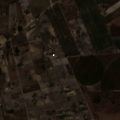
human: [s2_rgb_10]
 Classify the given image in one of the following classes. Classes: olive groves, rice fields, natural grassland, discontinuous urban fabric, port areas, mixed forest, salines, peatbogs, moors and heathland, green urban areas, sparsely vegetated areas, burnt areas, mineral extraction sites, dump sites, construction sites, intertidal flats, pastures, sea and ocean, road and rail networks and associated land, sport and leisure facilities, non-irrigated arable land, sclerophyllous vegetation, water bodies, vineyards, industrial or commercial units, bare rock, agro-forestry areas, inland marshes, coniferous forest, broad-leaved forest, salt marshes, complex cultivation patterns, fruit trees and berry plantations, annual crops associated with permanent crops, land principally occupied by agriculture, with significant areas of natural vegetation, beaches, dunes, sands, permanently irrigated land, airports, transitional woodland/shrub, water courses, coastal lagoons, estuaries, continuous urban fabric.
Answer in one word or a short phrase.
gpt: permanently irrigated land, vineyards, complex cultivation patterns, agro-forestry areas